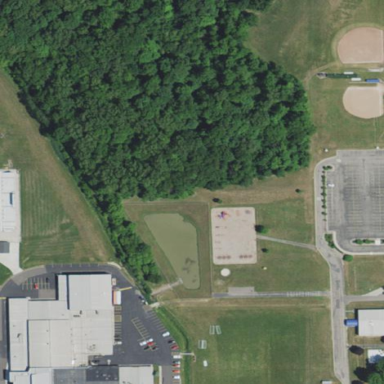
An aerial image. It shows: School.